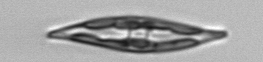
Label: Pleurosigma